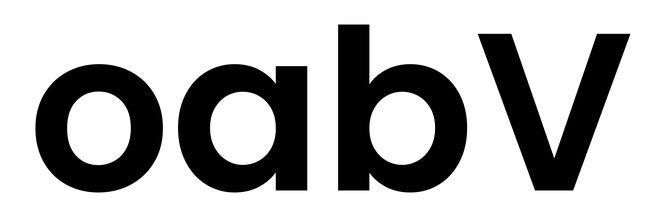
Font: Poppins-SemiBold